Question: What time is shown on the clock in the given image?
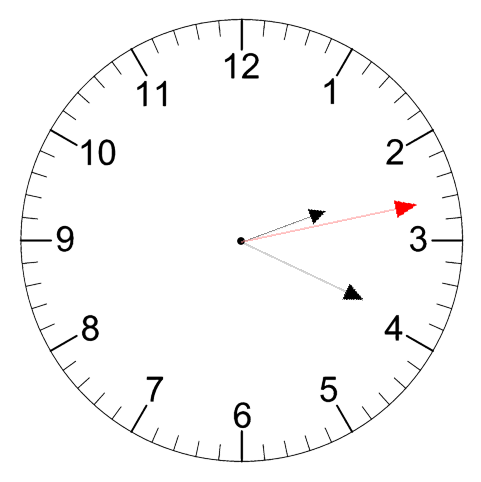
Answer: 02:19:13